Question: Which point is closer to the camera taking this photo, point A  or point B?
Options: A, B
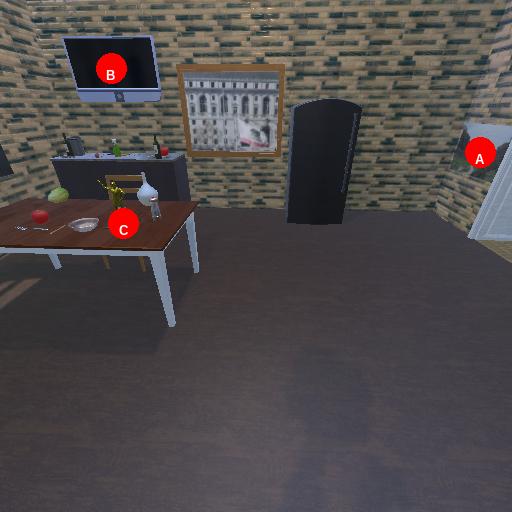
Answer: A